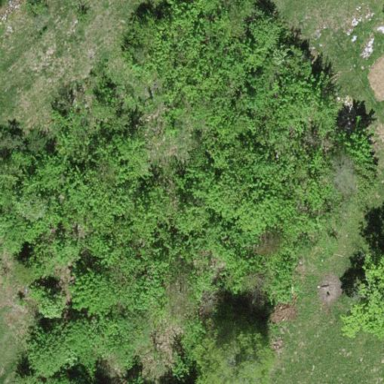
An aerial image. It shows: Forest area.